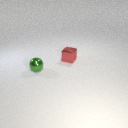
small red metal cube behind small green metal sphere